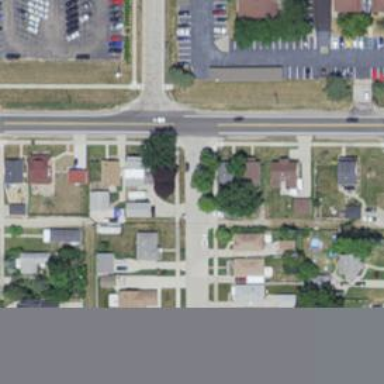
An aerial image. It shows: Residential road with separate sidewalk.